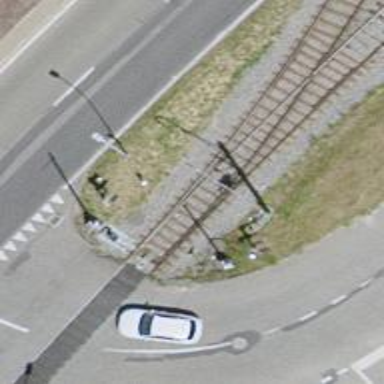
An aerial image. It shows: Railway switch.